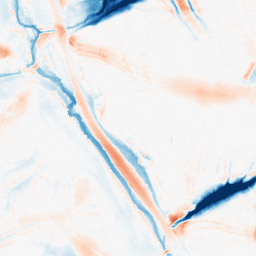
Category: morphological
Decomposition family: tophat_combined
Decomposition parameters: size: 20
Upsampling method: quadratic
Upsampling parameters: scale: 4
Upsampling scale: 4